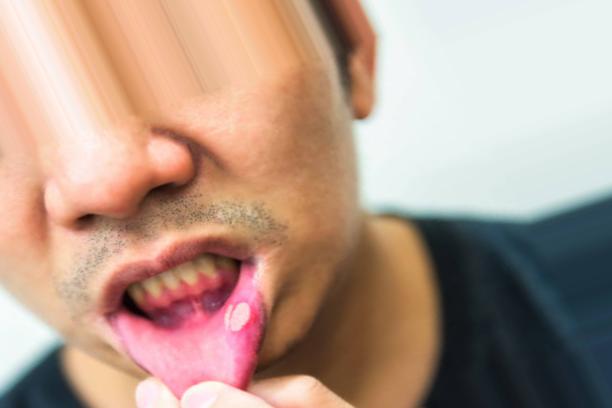
Condition: Mouth Ulcer